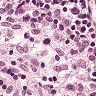
Metastatic tissue present: no